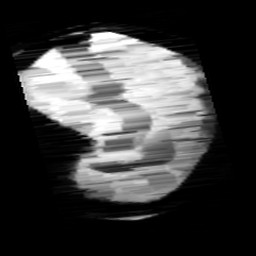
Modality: minIP
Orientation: sagittal
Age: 8
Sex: female
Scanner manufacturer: siemens
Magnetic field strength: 3 T
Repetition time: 0.027 s
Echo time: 0.02 s